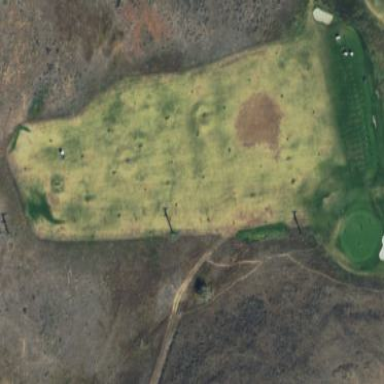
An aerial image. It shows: Grassy area used as driving range for golf.